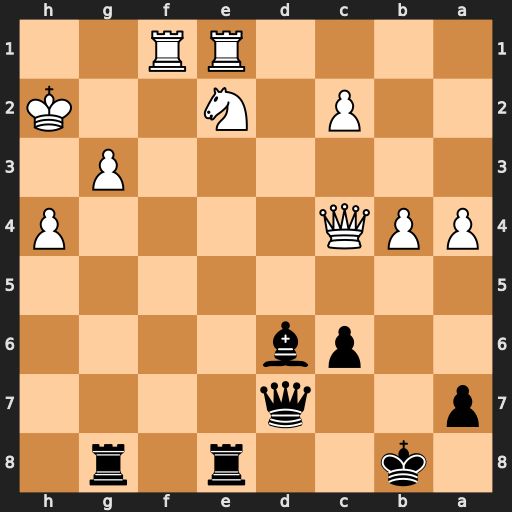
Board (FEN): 1k2r1r1/p2q4/2pb4/8/PPQ4P/6P1/2P1N2K/4RR2
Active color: b
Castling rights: -
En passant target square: -
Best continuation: Rxe2+ Rxe2 Rxg3